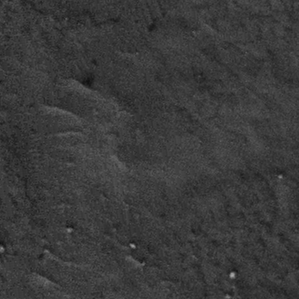
Label: frost